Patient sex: M
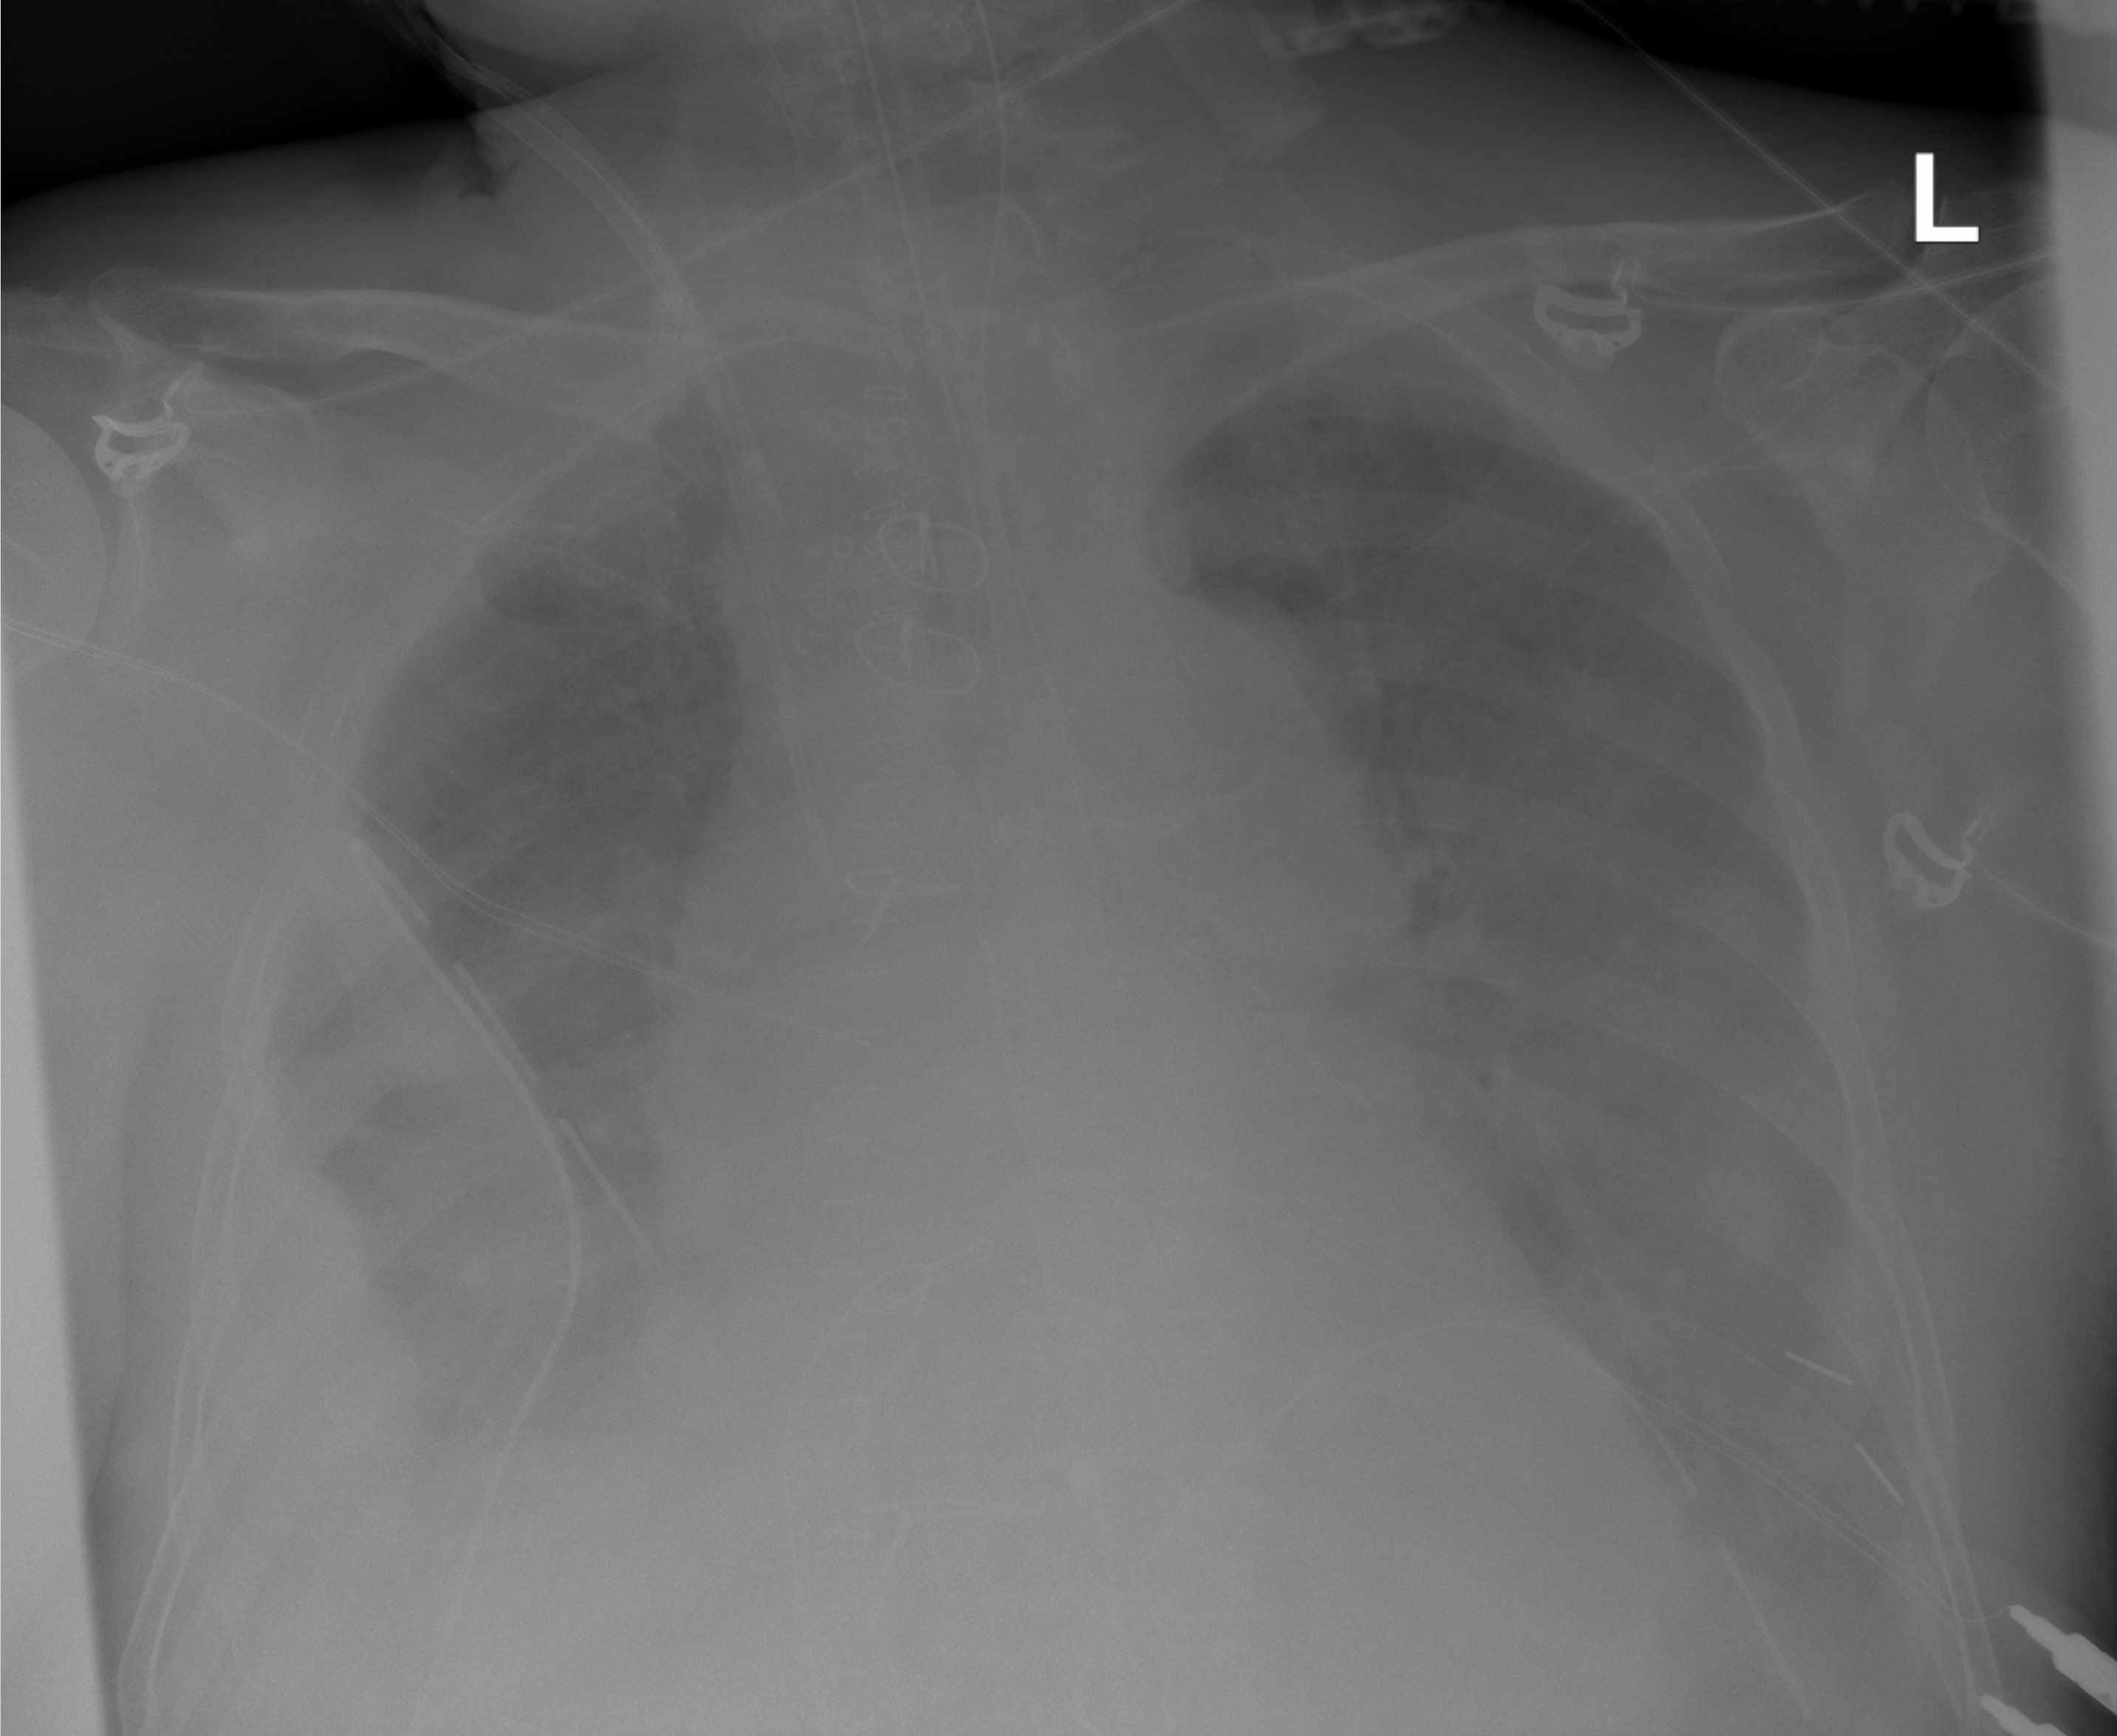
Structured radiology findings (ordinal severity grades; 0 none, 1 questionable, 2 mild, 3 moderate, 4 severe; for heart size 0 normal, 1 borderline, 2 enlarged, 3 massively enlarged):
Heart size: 3
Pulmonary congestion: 2
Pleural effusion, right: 2
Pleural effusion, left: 1
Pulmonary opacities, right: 0
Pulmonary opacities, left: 0
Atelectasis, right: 2
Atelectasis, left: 2